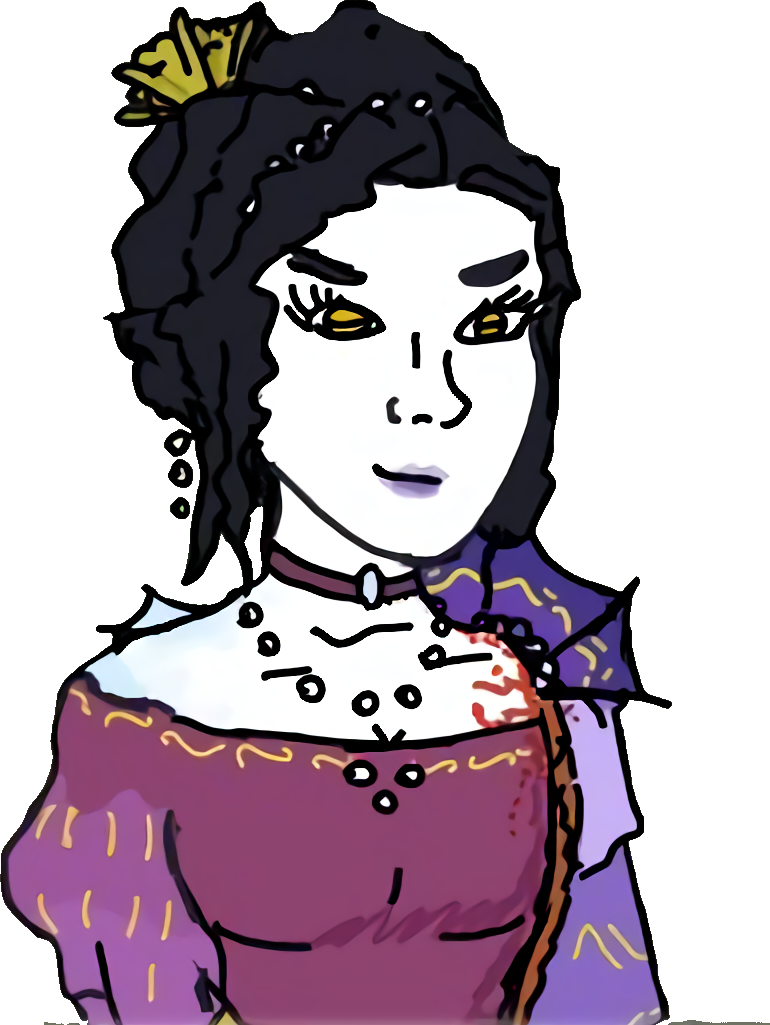
Label: 5_Doomer_Girl